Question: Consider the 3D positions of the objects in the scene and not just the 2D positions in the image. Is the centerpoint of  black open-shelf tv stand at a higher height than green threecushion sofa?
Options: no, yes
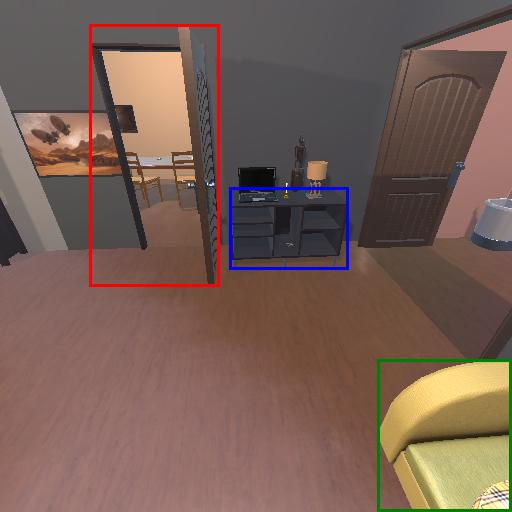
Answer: no